Question: I have the following two files in my MVC project:

I am setting the culture in my global.asax like so:
'''
Thread.CurrentThread.CurrentUICulture = new CultureInfo("de-DE");
'''
I can see in the Immediate Window in Visual Studio that the value of 'Thread.CurrentThread.CurrentUICulture' is "de-DE" at the time of rendering the view.
Which brings me to my view:
'''
@Html.Raw(CurrentUICultureContent.ce_landingPage_welcomeText)
'''
The problem is, it only renders the text from and not the text from even though the CurrentUICulture is set to "de-DE."
I have also tried changing the file name to but that doesn't seem to work either.
I put a breakpoint in my view page and checked the value of the CurrentUICulture in the Immediate Window; but it still doesn't get the text from the "de-DE.resx" file:
'''
System.Threading.Thread.CurrentThread.CurrentUICulture {de-DE}
Calendar: {System.Globalization.GregorianCalendar}
CompareInfo: {CompareInfo - de-DE}
CultureTypes: SpecificCultures | InstalledWin32Cultures | FrameworkCultures
DateTimeFormat: {System.Globalization.DateTimeFormatInfo}
DisplayName: "German (Germany)"
EnglishName: "German (Germany)"
IetfLanguageTag: "de-DE"
IsNeutralCulture: false
IsReadOnly: false
KeyboardLayoutId: 1031
LCID: 1031
Name: "de-DE"
NativeName: "Deutsch (Deutschland)"
NumberFormat: {System.Globalization.NumberFormatInfo}
OptionalCalendars: {System.Globalization.Calendar[1]}
Parent: {de}
TextInfo: {TextInfo - de-DE}
ThreeLetterISOLanguageName: "deu"
ThreeLetterWindowsLanguageName: "DEU"
TwoLetterISOLanguageName: "de"
UseUserOverride: true
'''
Why is it returning English instead of the expected German resource file?
Is there something extra that I have to do to get this to work?
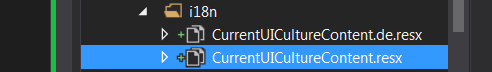
Answer: Sorry for this question - the problem here was just that we were manually loading the assemblies (shadow copying them) and the existing logic didn't put the resource.DLL in the correct folder. .NET expects for the resource.DLL to be placed in the corresponding culture folder; i.e.:
- - -
Once I updated the logic to create the shadow copy folder for the culture; .NET picked out the correct resource file.
Also, there was something wrong with the way I was specifying the culture. Apparently, it must be done like this:
'''
Thread.CurrentThread.CurrentUICulture = CultureInfo.CreateSpecificCulture("de-DE");
'''